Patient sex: F
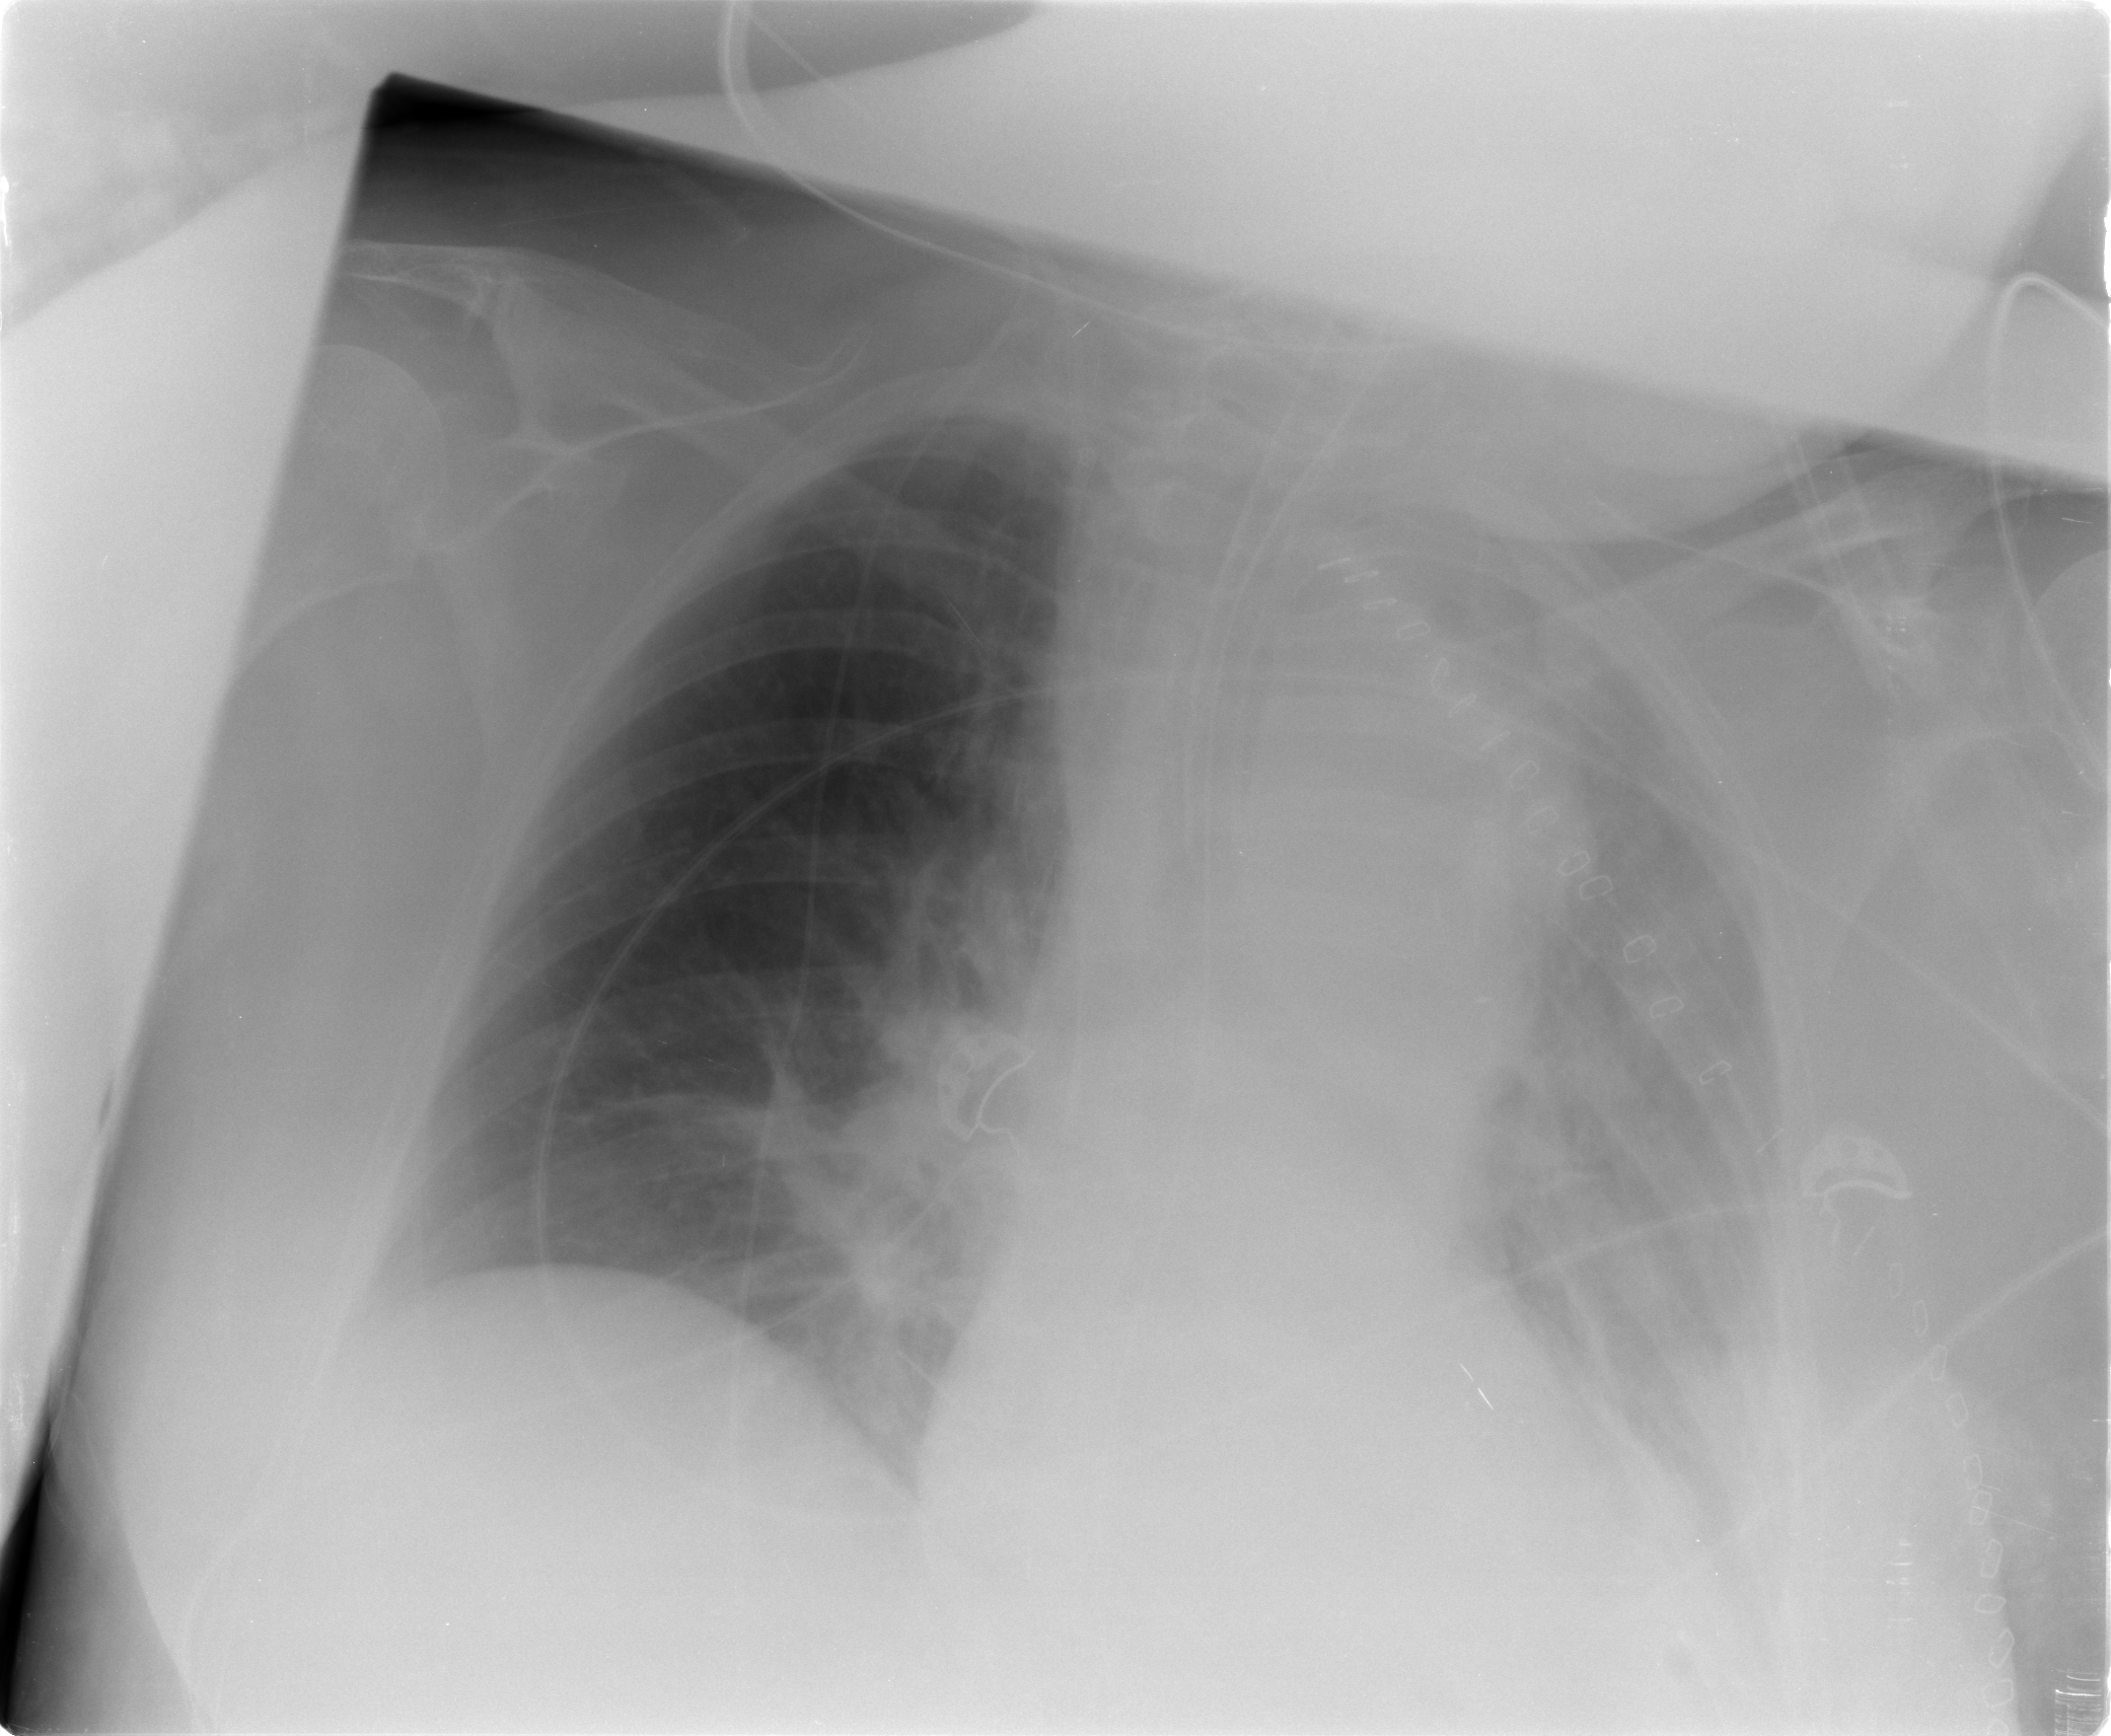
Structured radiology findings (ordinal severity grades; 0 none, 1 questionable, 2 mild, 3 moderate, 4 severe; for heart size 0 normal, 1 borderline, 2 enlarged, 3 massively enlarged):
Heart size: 0
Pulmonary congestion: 0
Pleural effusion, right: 0
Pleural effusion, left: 3
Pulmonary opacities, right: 0
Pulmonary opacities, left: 2
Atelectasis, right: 0
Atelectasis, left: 4